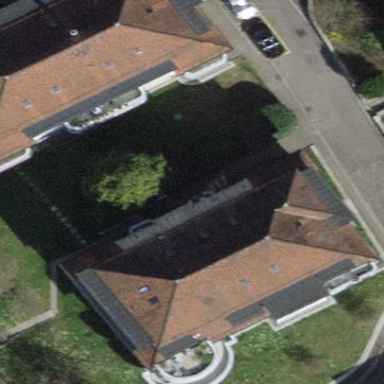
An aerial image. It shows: Building with hipped roof shape.